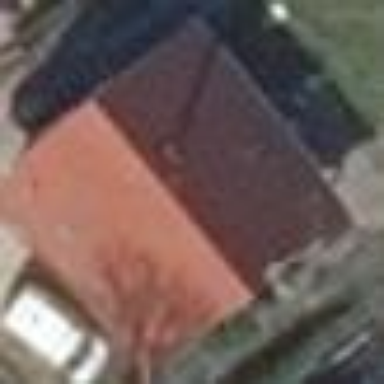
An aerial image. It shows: Detached building with gabled roof.